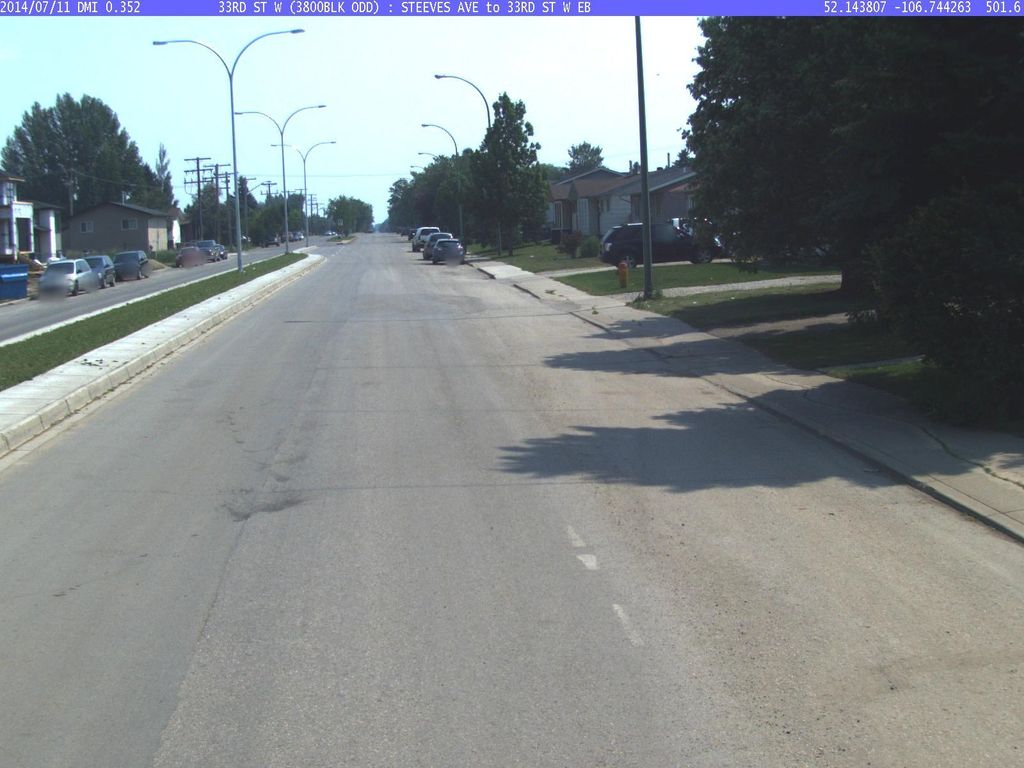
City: saskatoon